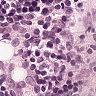
Metastatic tissue present: no